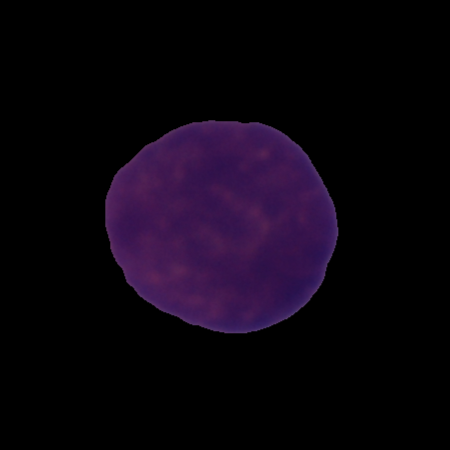
Label: cancer